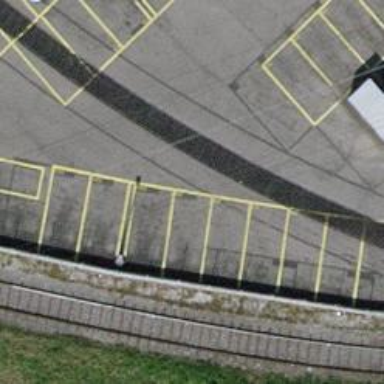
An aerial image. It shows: Single-track railway spur.